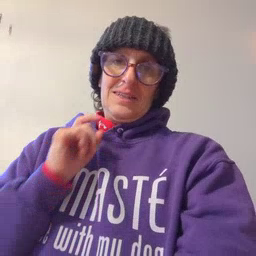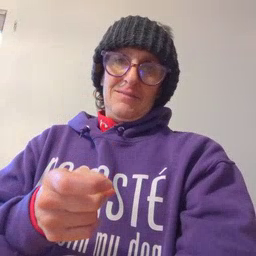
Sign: gift